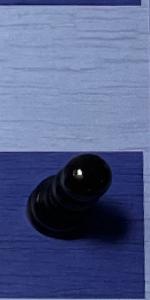
Label: Pawn_Black